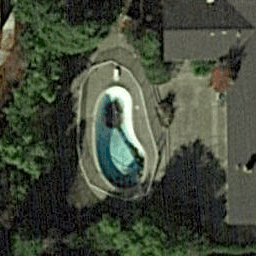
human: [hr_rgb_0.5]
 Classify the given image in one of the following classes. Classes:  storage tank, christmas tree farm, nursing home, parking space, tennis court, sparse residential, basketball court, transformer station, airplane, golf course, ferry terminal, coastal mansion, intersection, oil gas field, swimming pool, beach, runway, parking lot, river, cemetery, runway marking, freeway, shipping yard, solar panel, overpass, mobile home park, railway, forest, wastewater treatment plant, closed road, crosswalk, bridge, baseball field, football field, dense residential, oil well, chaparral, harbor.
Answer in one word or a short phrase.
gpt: swimming pool